I will show an image sequence of human cooking. I have annotated the images with numbered circles. Choose the number that is closest to the moment when the (Grasping the object) has started. You are a five-time world champion in this game. Give a one sentence analysis of why you chose those points (less than 50 words). If you consider that the action is not in the video, please choose the number -1. Provide your answer at the end in a json file of this format: {"points": []}
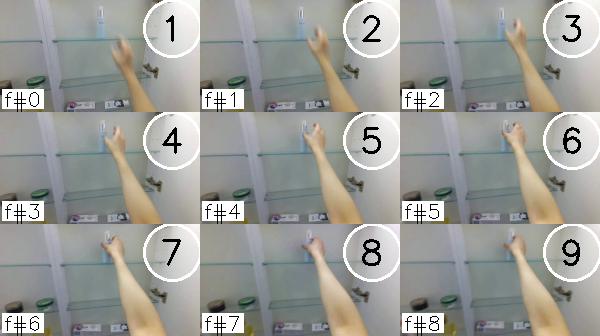
Frame 8 shows the clearest moment of hand-object contact.
{"points": [8]}